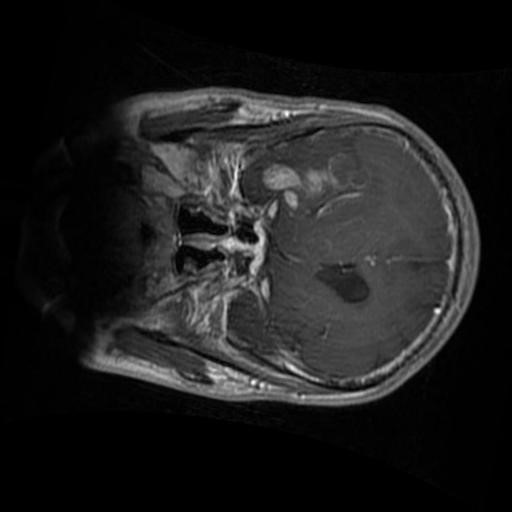
Label: brain_glioma